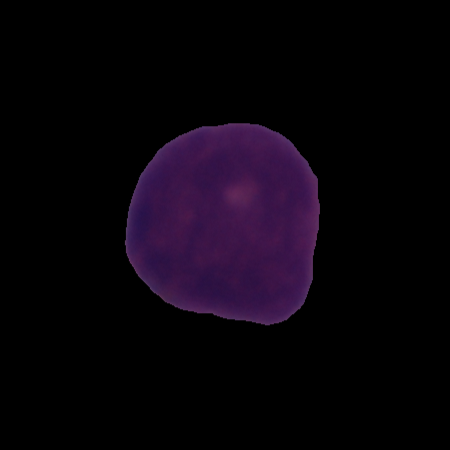
Label: cancer